Question: I wonder if there is a formula that i can calculate the rotationX and rotationY value out of a sprite display object.
For example the sprite below. If a user set up all the points and draw out this shape. Is there a way i can find out rotationX and rotationY which can archive the same result?
I would like user to defined the container and whatever sprite drag into this container get auto rotationX and rotationY so the perspective stay the same.

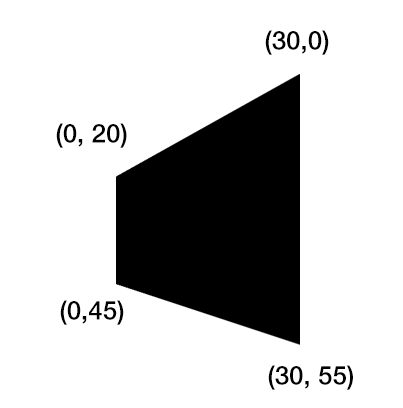
Answer: I have found the solution by reading through the following link:
<URL>